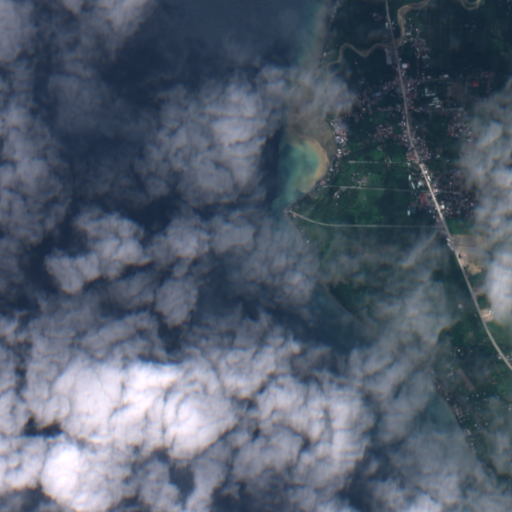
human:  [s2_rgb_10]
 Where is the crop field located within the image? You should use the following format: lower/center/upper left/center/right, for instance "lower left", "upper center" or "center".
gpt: The crop field is located in the upper right of the image.
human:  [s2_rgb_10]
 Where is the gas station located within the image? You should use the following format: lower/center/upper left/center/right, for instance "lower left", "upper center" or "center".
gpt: The gas station is located in the upper right of the image.
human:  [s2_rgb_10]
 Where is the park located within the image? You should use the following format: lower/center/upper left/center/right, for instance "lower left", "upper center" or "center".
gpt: The park is located in the lower right of the image.
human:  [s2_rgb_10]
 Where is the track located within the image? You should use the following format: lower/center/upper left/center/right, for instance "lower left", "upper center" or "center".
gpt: The track is located in the upper right of the image.
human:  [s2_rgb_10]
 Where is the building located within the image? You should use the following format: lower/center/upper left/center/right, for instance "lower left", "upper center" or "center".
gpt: There is no building in the image.